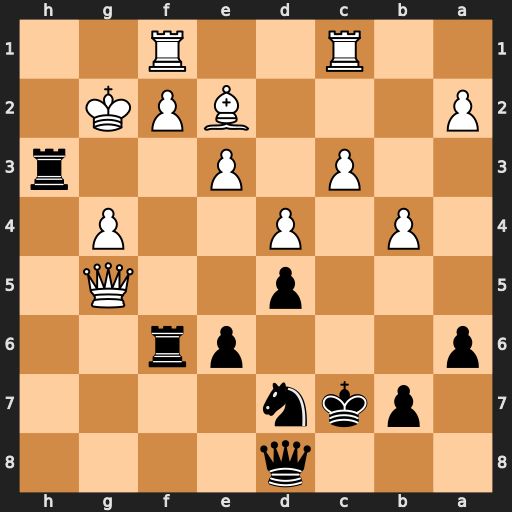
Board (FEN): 3q4/1pkn4/p3pr2/3p2Q1/1P1P2P1/2P1P2r/P3BPK1/2R2R2
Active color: b
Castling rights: -
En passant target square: -
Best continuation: Rxf2+ Kxh3 Qxg5 Rxf2 Qxe3+ Kg2 Qxc1